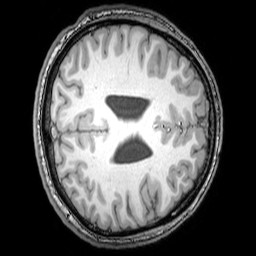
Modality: T1w
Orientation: axial
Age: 25
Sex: male
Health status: healthy
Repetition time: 0.081 s
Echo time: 0.037 s